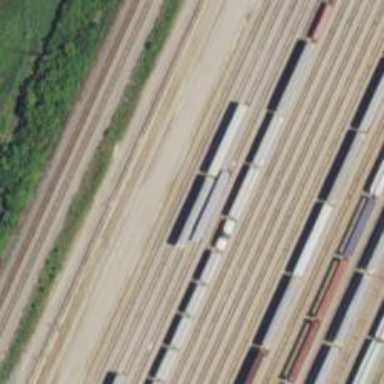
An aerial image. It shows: Railway siding with rails.